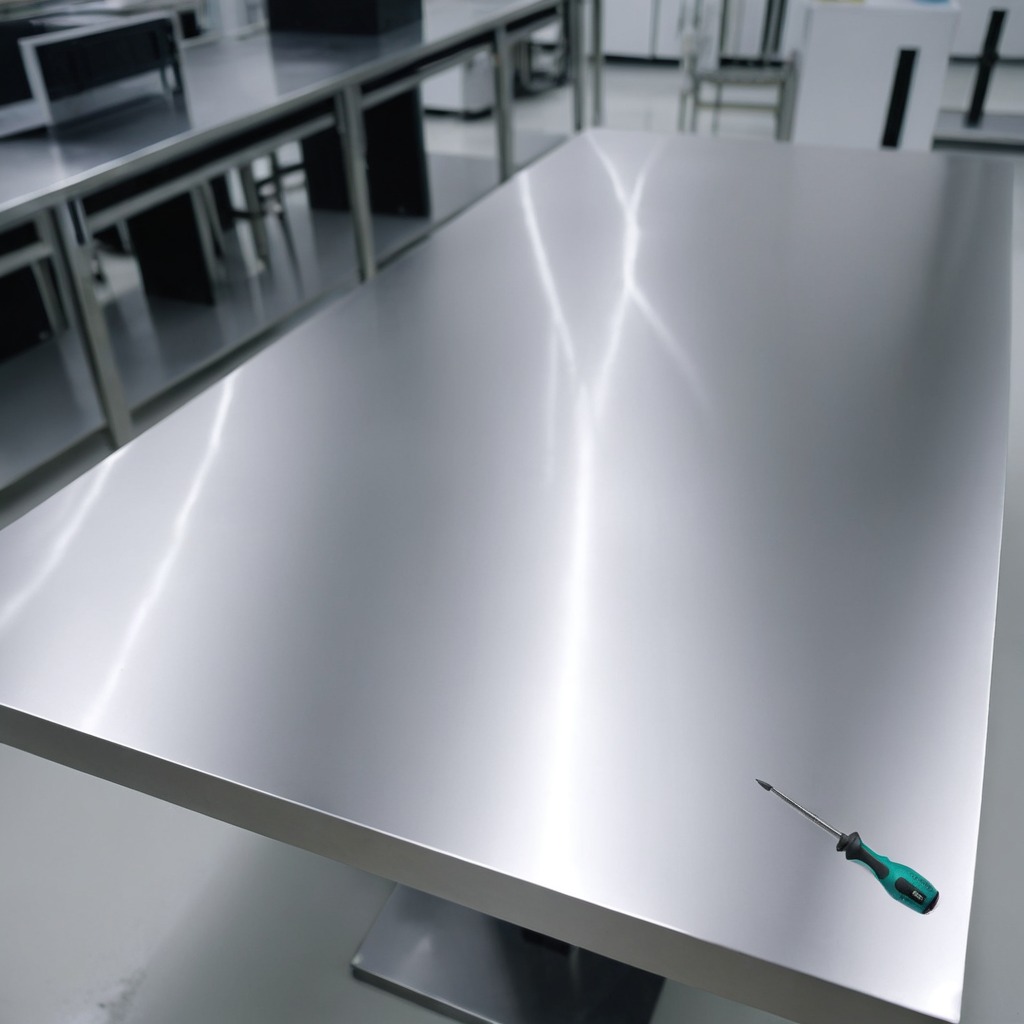
A screwdriver is lying on the stainless steel table.